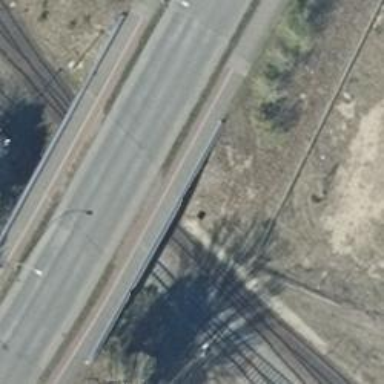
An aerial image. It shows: Railway switch.